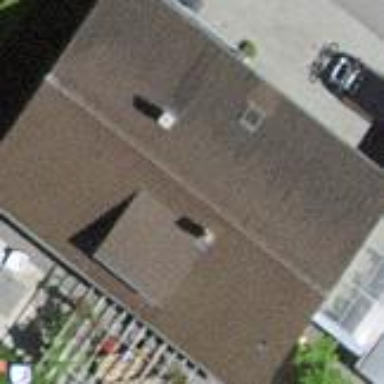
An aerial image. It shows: Residential building.